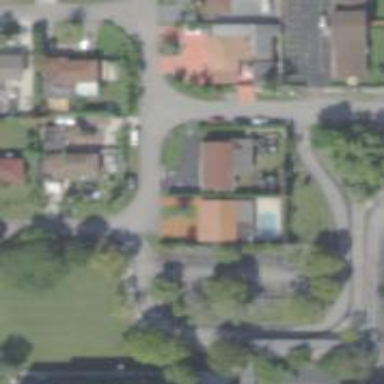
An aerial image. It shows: School.